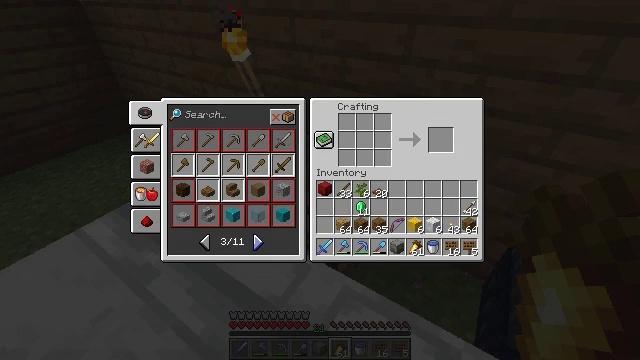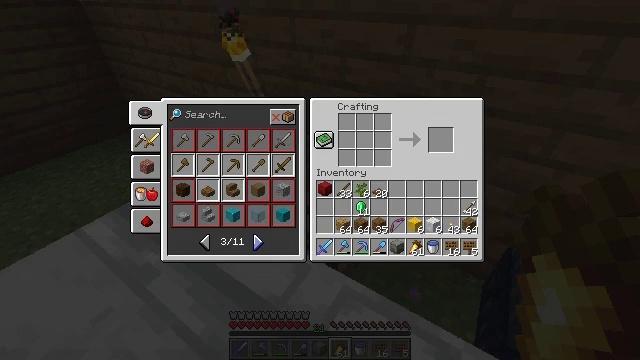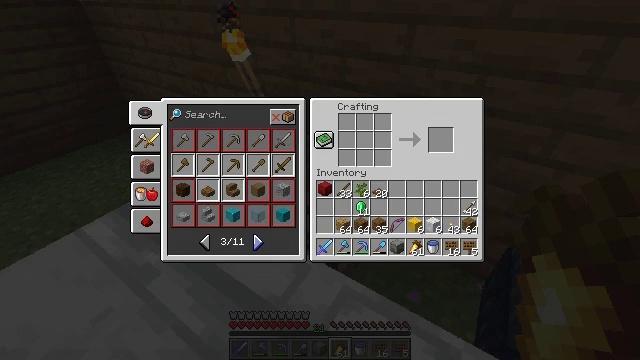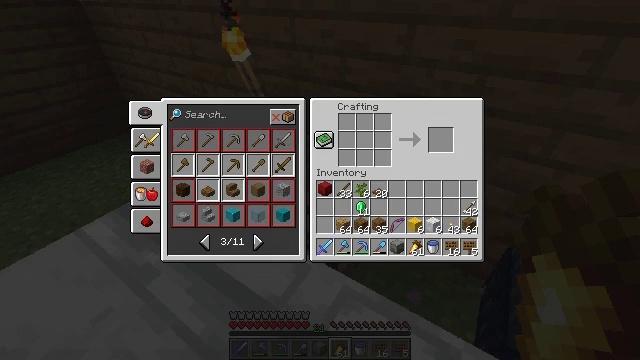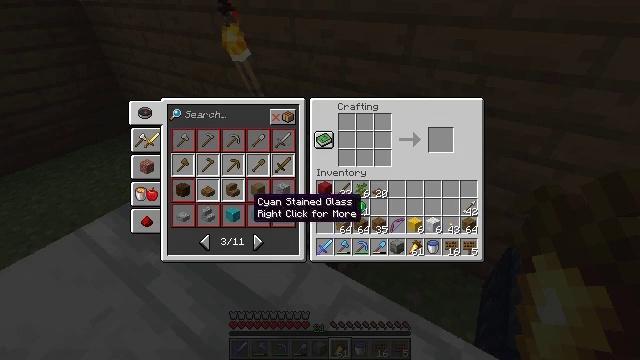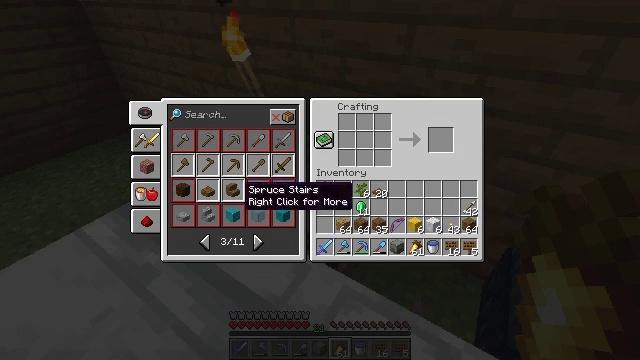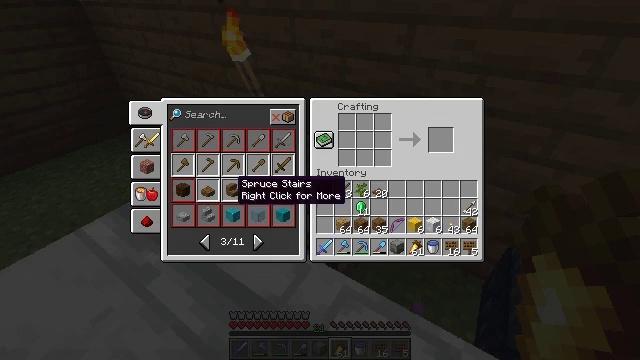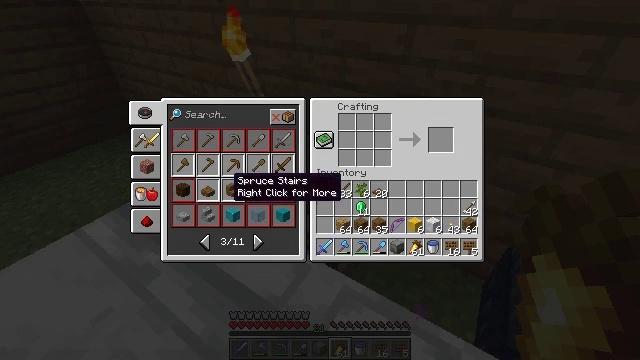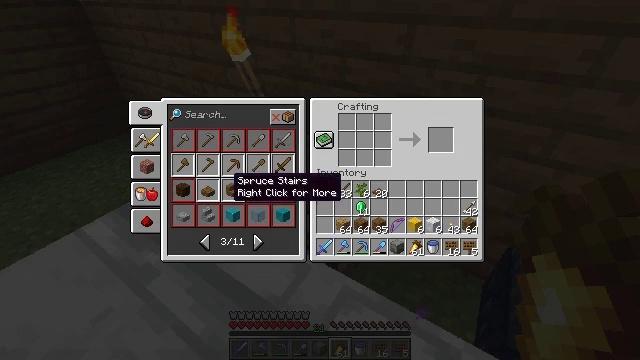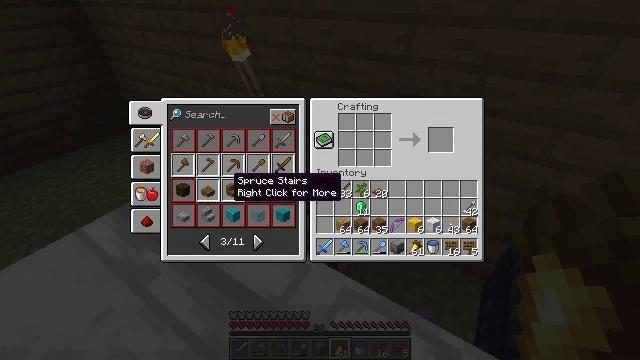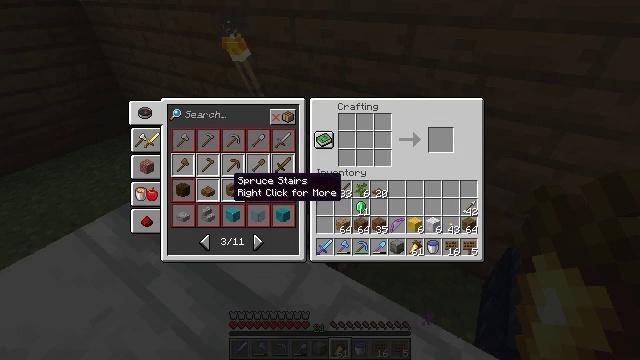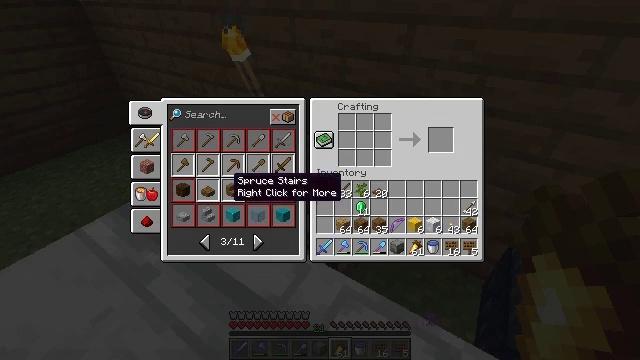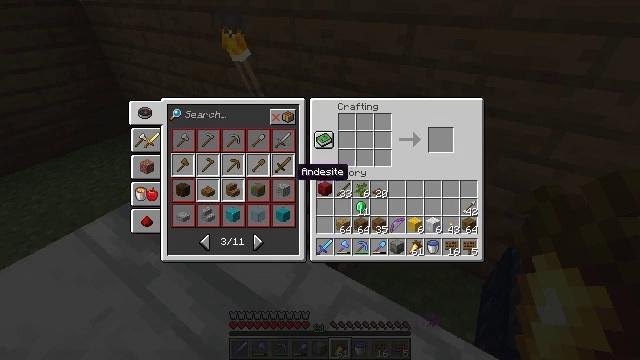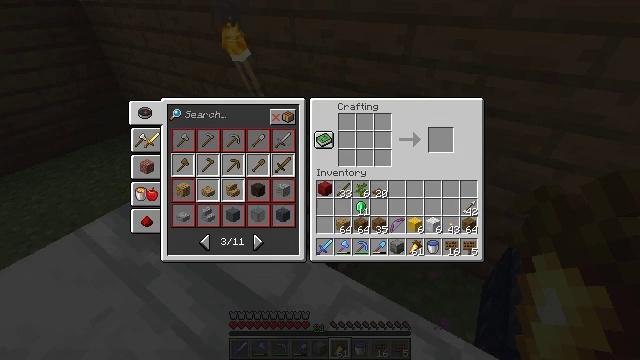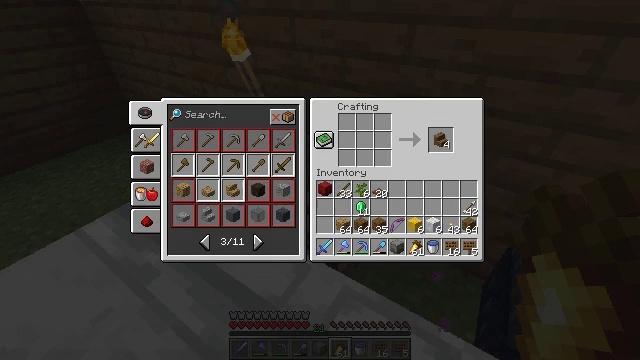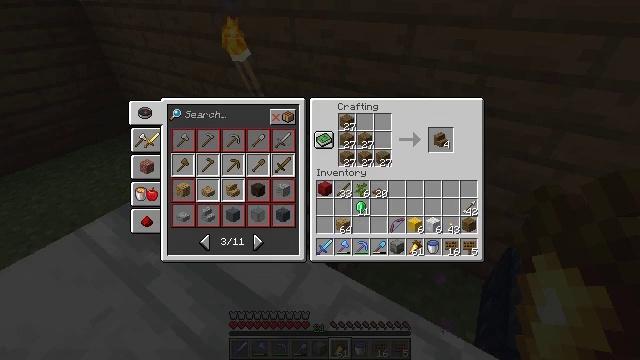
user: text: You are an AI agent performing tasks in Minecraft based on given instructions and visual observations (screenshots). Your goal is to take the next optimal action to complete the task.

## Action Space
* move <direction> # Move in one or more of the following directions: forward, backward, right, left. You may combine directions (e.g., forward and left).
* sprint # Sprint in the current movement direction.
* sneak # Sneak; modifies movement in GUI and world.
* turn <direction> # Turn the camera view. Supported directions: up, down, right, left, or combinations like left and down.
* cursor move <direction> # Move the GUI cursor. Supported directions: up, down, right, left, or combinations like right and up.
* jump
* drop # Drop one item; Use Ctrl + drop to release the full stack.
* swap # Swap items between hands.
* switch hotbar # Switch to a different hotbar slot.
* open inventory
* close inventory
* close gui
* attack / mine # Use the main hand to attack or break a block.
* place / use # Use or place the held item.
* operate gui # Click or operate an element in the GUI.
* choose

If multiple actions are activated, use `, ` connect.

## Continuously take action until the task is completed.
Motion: motion action
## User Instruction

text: Get spruce stairs by crafting them in the crafting table.
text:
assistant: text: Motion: no_op
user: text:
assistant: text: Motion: no_op
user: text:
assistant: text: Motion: cursor move up
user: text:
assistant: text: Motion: cursor move left and up
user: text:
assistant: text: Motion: sneak, cursor move left and up
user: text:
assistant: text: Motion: sneak, cursor move left
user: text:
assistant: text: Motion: sneak
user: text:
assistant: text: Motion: sneak
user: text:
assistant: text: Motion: sneak, operate gui
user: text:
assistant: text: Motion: sneak, operate gui
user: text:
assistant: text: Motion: sneak
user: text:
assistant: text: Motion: sneak, cursor move right and up
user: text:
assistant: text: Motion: sneak, cursor move right and up
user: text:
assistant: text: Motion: sneak, cursor move right and up
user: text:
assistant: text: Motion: sneak, cursor move right and up
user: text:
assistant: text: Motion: sneak
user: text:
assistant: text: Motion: no_op
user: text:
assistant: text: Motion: no_op
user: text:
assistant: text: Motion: no_op
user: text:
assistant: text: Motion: no_op
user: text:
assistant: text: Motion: no_op
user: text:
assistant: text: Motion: no_op
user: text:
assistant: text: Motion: no_op
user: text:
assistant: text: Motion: no_op
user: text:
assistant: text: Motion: no_op
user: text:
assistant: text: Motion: sneak
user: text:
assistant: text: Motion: sneak
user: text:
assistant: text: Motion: sneak
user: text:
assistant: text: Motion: sneak, operate gui
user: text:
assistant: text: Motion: sneak, operate gui